Interaction volume radius: 5 \u00c5
Interaction volume height: 15 \u00c5
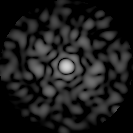
Disorder parameter: 0.775